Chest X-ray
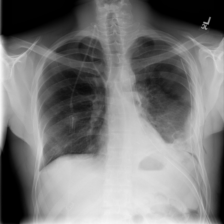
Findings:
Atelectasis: negative
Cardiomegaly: negative
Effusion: negative
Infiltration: negative
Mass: negative
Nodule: negative
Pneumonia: negative
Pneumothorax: positive
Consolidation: negative
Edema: negative
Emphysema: negative
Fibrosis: negative
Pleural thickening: negative
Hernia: negative